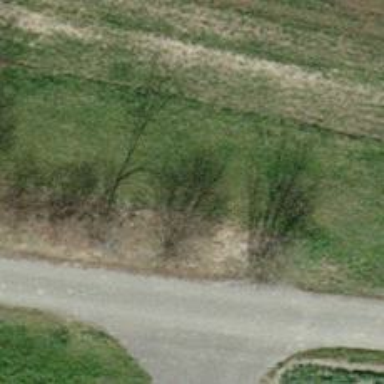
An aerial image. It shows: Hedge barrier.